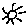
Label: sun